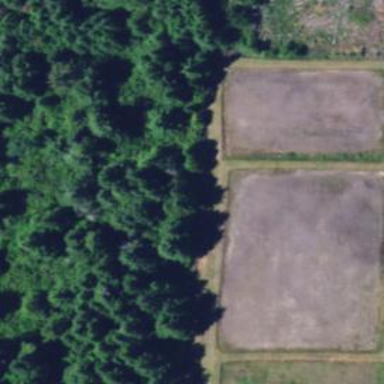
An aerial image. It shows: Farmland where cranberries are grown.